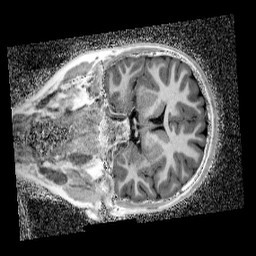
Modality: UNIT1_denoised
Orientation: coronal
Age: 11
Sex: female
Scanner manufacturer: siemens
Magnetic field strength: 3 T
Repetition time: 4 s
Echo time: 0.00299 s